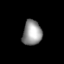
Tissue: lung
Cell type: Endothelial cells
Senescence score: 0.6431
Nuclear area (px): 469
Mean DAPI intensity: 149.699